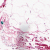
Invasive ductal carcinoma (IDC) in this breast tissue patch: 0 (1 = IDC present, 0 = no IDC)